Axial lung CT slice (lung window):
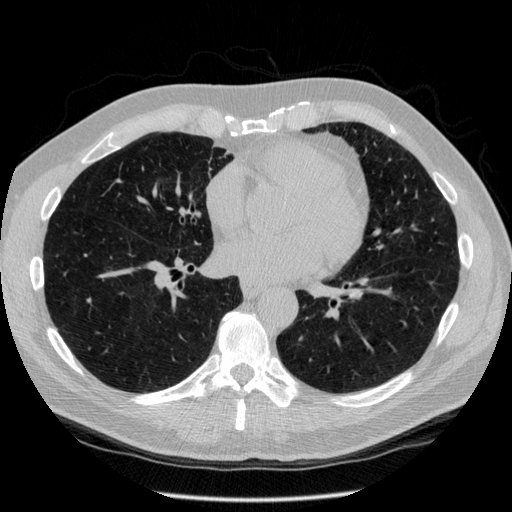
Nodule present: no